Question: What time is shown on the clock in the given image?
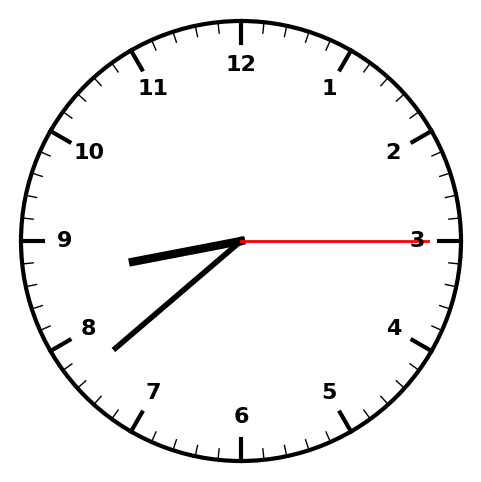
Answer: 08:38:15